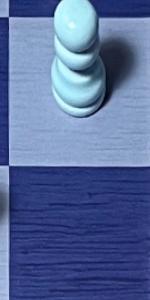
Label: Empty